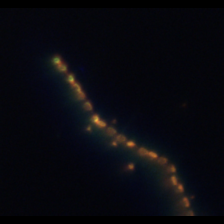
Taxon: Chaetoceros
Group: Diatoms